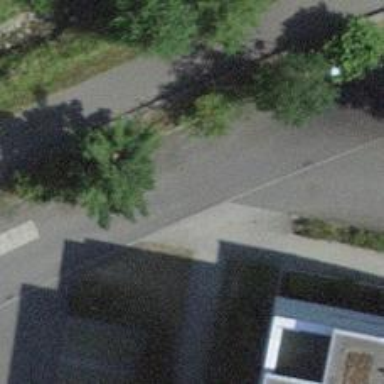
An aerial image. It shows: Residential road with separate sidewalks on both sides.